Chest X-ray. View position: PA
Patient age: 66
Patient sex: M
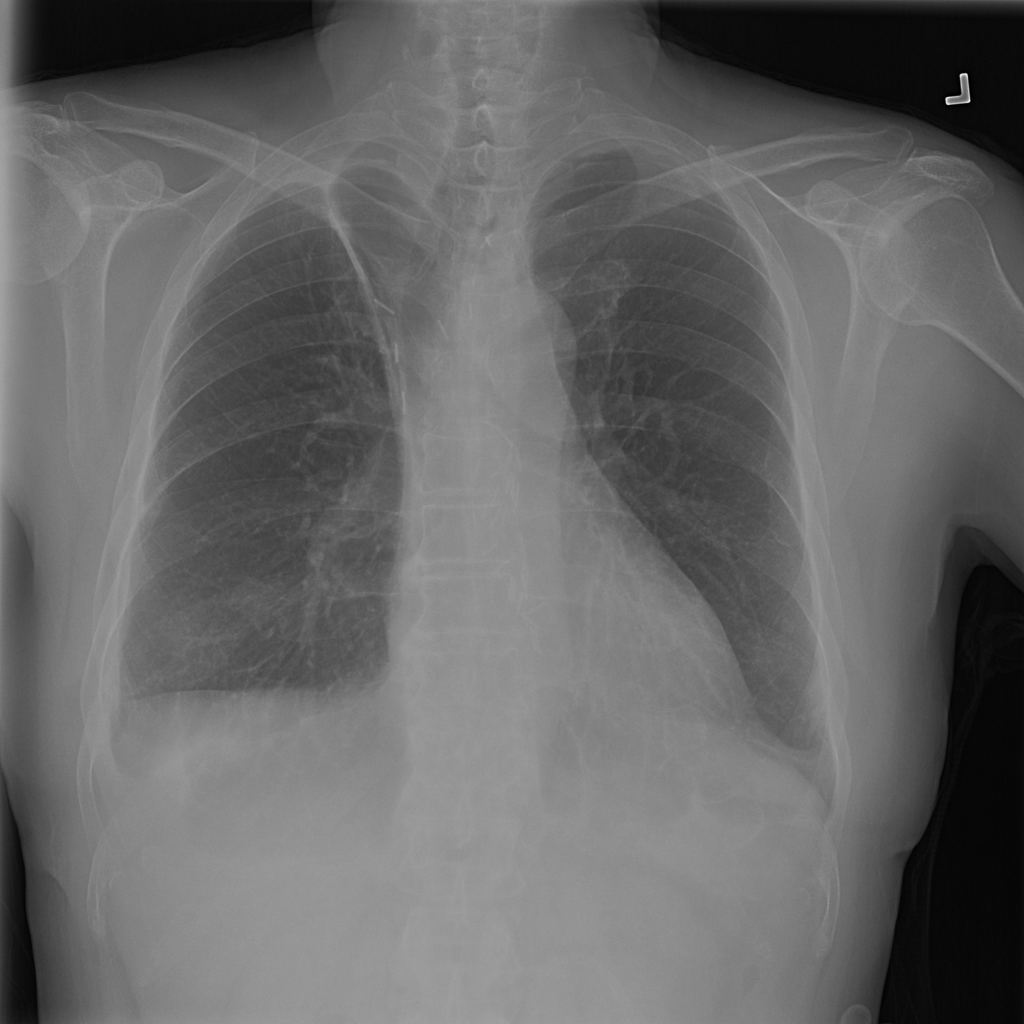
Finding: Pneumothorax